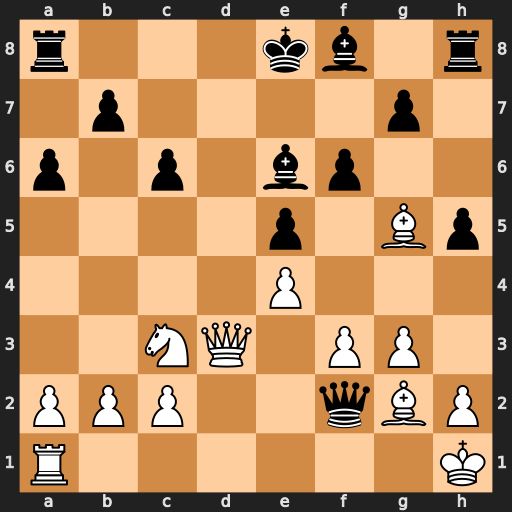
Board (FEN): r3kb1r/1p4p1/p1p1bp2/4p1Bp/4P3/2NQ1PP1/PPP2qBP/R6K
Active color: w
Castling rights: kq
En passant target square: -
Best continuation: Be3 Bc4 Bxf2 Bxd3 cxd3